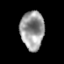
Tissue: prostate
Cell type: T cells
Senescence score: 0.3039
Nuclear area (px): 896
Mean DAPI intensity: 155.272